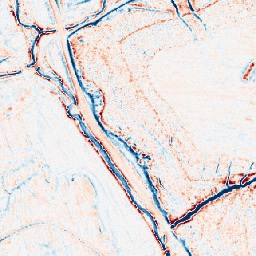
Category: edge_preserving
Decomposition family: anisotropic_diffusion
Decomposition parameters: iterations: 10
kappa: 100
gamma: 0.2
Upsampling method: area
Upsampling parameters: scale: 4
Upsampling scale: 4